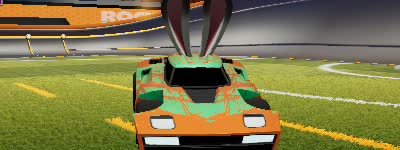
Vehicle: breakout